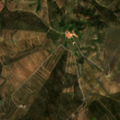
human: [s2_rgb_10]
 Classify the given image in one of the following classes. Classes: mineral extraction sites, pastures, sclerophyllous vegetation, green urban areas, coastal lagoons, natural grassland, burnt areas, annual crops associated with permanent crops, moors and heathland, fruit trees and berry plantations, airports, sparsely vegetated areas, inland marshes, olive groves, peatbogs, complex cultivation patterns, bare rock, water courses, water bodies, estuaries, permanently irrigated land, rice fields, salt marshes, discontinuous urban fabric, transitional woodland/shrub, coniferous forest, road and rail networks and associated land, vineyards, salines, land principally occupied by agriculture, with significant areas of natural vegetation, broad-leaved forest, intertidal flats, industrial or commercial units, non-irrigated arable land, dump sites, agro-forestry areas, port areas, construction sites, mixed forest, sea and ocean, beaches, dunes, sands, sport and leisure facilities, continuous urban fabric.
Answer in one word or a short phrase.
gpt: non-irrigated arable land, land principally occupied by agriculture, with significant areas of natural vegetation, agro-forestry areas, transitional woodland/shrub